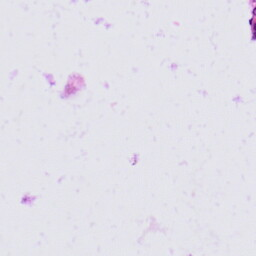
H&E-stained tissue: Prostate